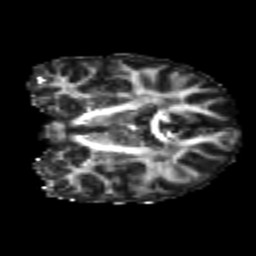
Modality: FA
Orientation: coronal
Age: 19
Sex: male
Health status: healthy
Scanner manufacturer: philips
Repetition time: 7.476 s
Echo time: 0.08753 s